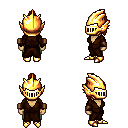
a pixel art fantasy rpg character, female body template, human, tanned skin, brown robe, teal pants, brunette long topknot hairstyle, gold helm, leather bracers, gold boots, four views (front, back, left, right), 2x2 character sprite sheet, small pixel art, hard edges, no anti-aliasing